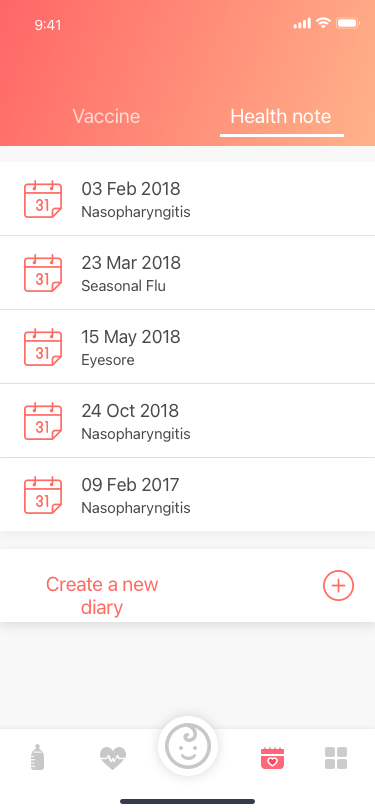
Text in this UI design:
09 Feb 2017
Nasopharyngitis
24 Oct 2018
Nasopharyngitis
15 May 2018
Eyesore
23 Mar 2018
Seasonal Flu
03 Feb 2018
Nasopharyngitis
Create a new diary
Diary
Vaccine
Health note